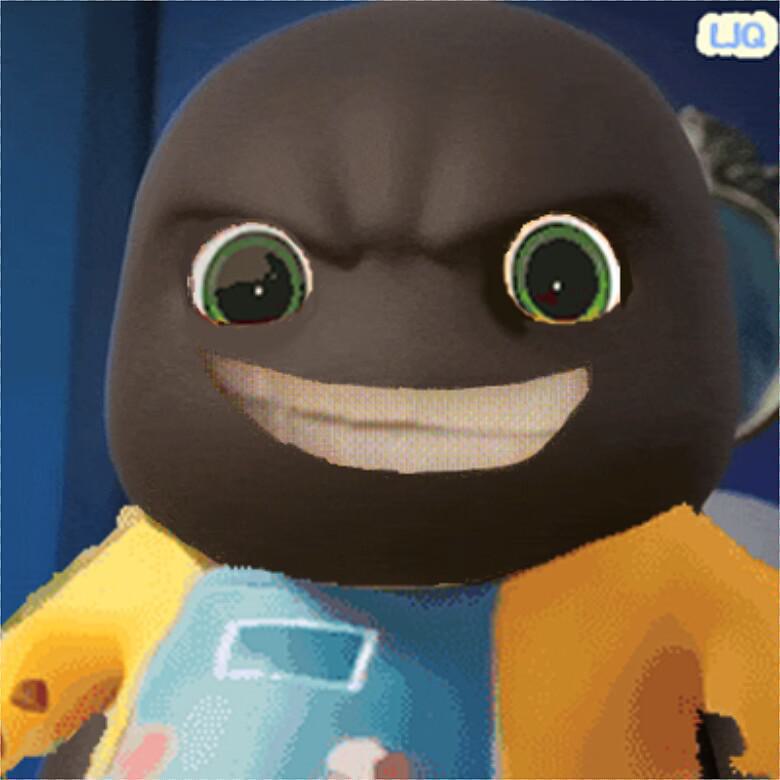
Label: nailong